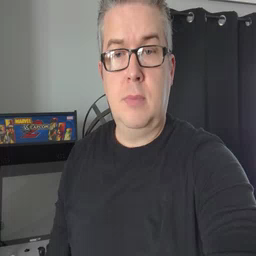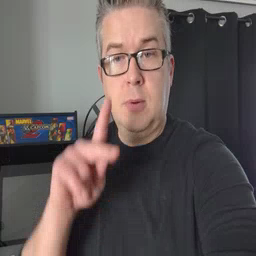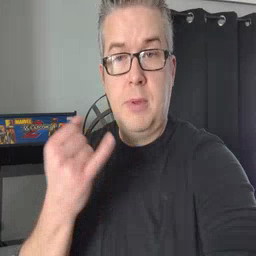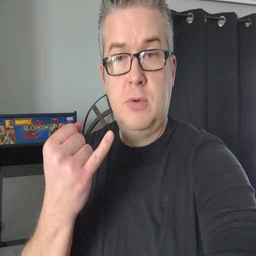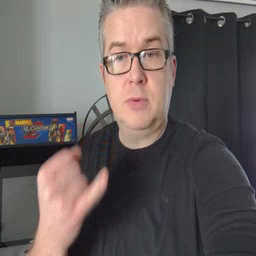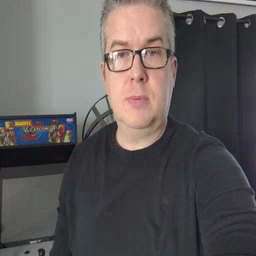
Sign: pajamas